Question: I am working in Yii Frame Work and also working in pay-pal transaction.I already shown payment transaction Detail in my admin panel.
Here My screenshot

I got a ID,UserID and Customer where it came from.
But my problem is, How to get Table content '<tr><td>' in that transaction table.
Here my view page for Depositor
'''
<?php $this->widget('bootstrap.widgets.TbGridView', array(
'id'=>'deposit-grid',
'dataProvider'=>$model->search(),
'filter'=>$model,
'ajaxUpdate'=>false,
'columns'=>array(
'id',
'user_id',
array(
'header' => 'Customer',
'name' => 'customer',
'value' => '$data->user->name1." ".$data->user->name2." (".$data->user->email.")"',
),
'deposit',
'memo',
'created',
'modified',
array(
'class'=>'bootstrap.widgets.TbButtonColumn',
'template' => '{view}',
),
),
)); ?>
'''
Here my code contains ''value' => '$data->user->name1." ".$data->user->name2." (".$data->user->email.")"',' is result like above table.
Here I need to get this ''created', 'modified',' column value and i want to change into japan standard time.I want to edit that 'created and modified' column value so where can i edit?
when i assign value to this It shown 'warning error(Undefined error).'
How to change that value and also,i need a folder where created time value came from.
how is it possible? would you anybody provide solution for this?
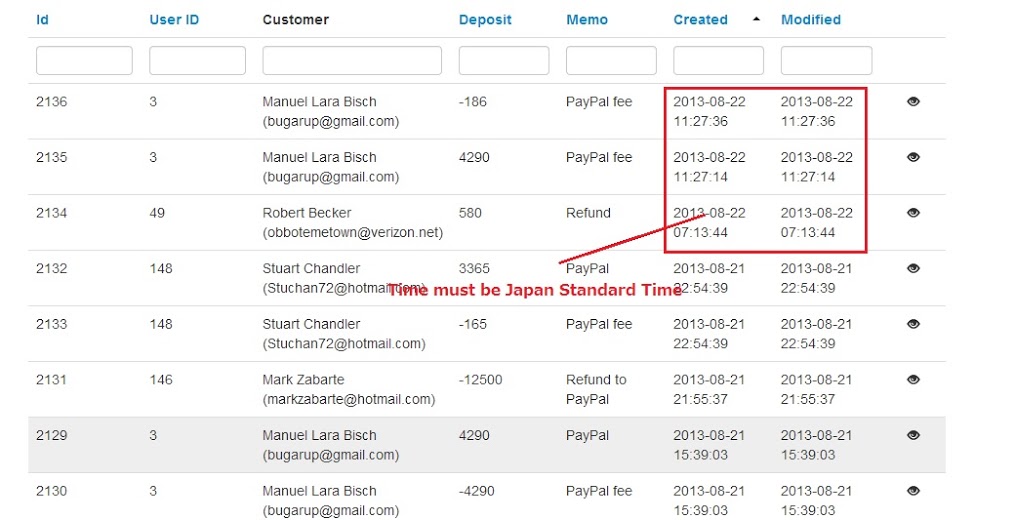
Answer: if your column has a relation with another table, you can use it like this:
'''
array(
'name' => 'fieldName',
'value' => '$data->relationName->relatedField',
),
'''
and if you want you can manipulate this data like this:
'''
array(
'name' => 'fieldName',
'value' => 'strtoupper($data->relationName->relatedField)',
),
'''
and its better to eager load your data, for performance.
cheers
UPDATE:
if you want to change a value that is displayed in a column,as I said, run it in a function
define a class where you you have a STATIC function, and give your value to it, and make that function return a string (your time zone).
'''
array(
'name' => 'fieldName',
'value' => 'TimeClass::changeTime($data->FieldName)',
),
'''
thats all